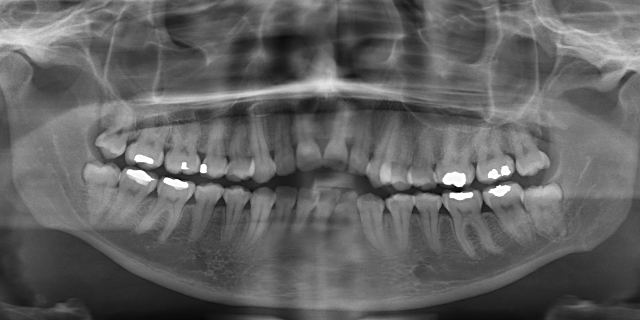
adult